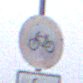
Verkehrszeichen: VerbotRadverkehr
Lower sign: EinspurigeFahrzeugeFrei2
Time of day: MorningAfternoon
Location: Outdoor (RoadRail)
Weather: Overcast
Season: NotSpecified
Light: Natural